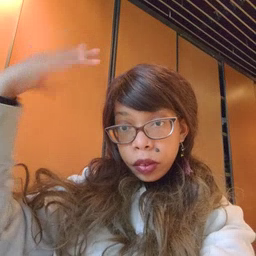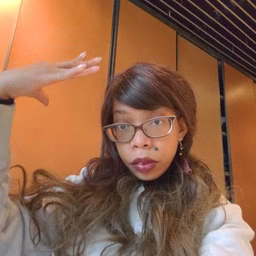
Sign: shower